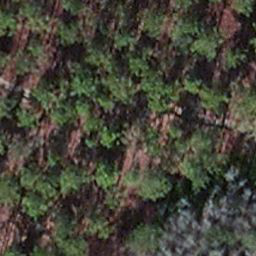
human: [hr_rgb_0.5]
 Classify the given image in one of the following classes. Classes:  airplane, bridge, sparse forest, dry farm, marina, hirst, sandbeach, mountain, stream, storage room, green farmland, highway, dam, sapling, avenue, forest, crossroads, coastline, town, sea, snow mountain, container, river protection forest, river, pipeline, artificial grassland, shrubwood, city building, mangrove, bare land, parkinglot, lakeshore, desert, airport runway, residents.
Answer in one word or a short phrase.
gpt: sapling